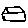
Label: house